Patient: sex F, age 41
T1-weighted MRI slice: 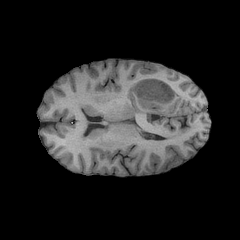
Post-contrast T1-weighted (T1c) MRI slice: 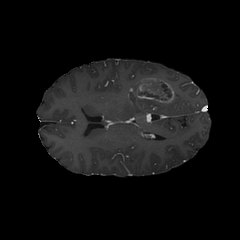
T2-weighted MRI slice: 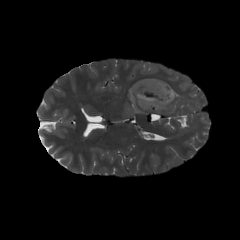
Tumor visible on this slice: yes
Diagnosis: Glioblastoma, IDH-wildtype
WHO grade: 4